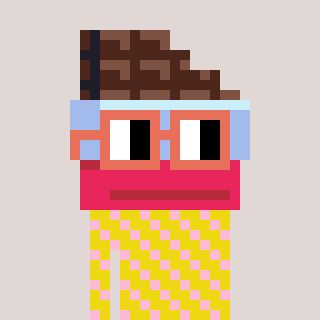
a pixel art character with square orange glasses, a chocolate-shaped head and a yellow-colored body on a warm background